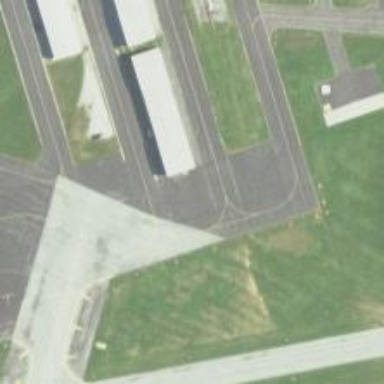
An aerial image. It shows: Image of taxiway at airport.